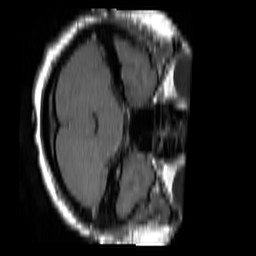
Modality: T1w
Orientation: axial
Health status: ill
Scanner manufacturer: siemens
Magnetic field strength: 1.5 T
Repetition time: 0.417 s
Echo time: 0.0099 s